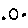
Label: moon